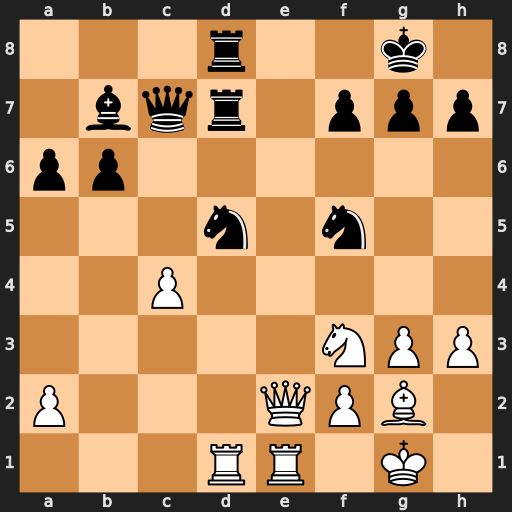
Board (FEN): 3r2k1/1bqr1ppp/pp6/3n1n2/2P5/5NPP/P3QPB1/3RR1K1
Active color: w
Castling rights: -
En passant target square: -
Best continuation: Qe8+ Rxe8 Rxe8#